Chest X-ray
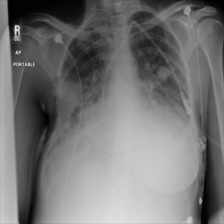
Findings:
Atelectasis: negative
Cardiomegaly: negative
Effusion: positive
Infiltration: positive
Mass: negative
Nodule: positive
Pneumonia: negative
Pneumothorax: negative
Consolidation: negative
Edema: negative
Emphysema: negative
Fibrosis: negative
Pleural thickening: negative
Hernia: negative